Interaction volume radius: 5 \u00c5
Interaction volume height: 20 \u00c5
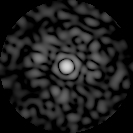
Disorder parameter: 0.8008